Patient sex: M
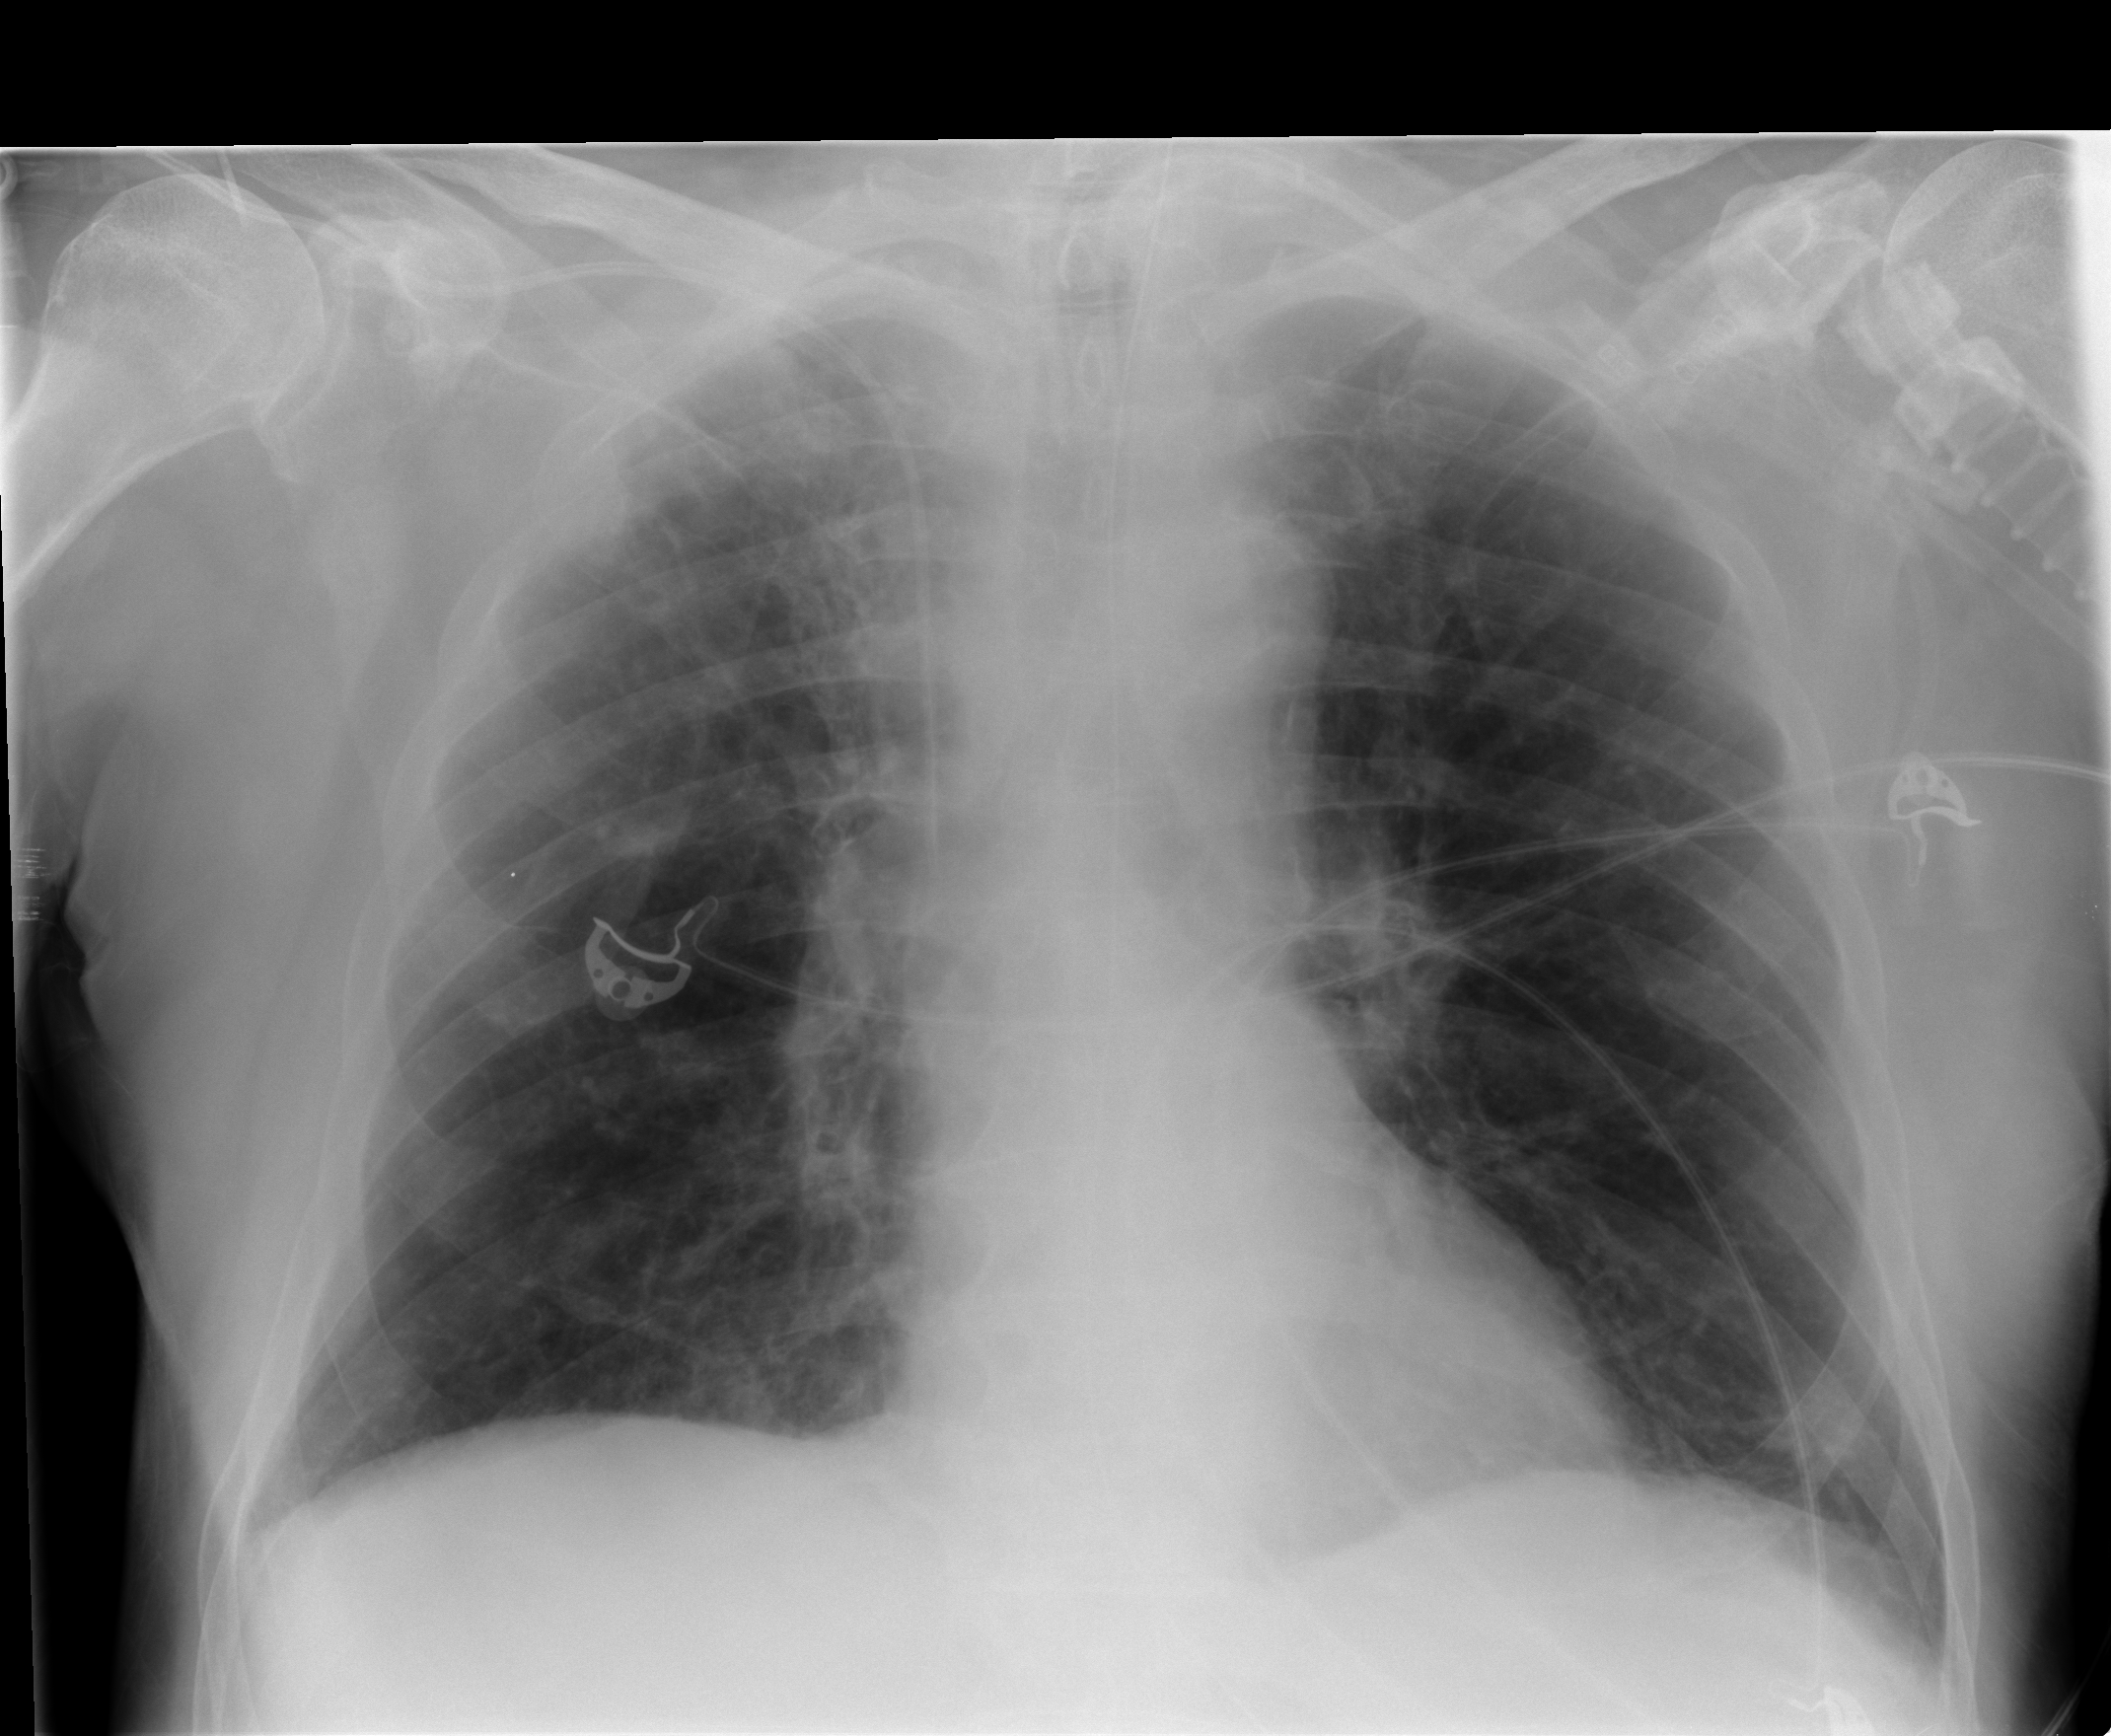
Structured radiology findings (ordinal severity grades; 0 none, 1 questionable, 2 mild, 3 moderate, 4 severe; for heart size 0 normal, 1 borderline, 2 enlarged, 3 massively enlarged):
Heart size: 2
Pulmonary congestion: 1
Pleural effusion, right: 0
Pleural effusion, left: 0
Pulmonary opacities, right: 2
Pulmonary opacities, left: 0
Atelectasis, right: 0
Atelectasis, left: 0